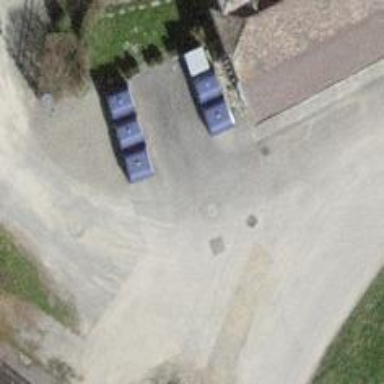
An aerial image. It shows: Recycling container for recycling.